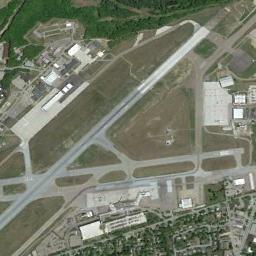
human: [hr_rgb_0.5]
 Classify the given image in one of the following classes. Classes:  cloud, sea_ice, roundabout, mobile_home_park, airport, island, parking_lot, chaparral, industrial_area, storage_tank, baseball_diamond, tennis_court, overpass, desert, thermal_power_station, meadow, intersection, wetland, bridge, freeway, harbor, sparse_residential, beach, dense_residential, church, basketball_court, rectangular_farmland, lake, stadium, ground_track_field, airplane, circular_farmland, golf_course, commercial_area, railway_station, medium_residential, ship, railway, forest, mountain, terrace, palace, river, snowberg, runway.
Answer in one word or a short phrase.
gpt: airport